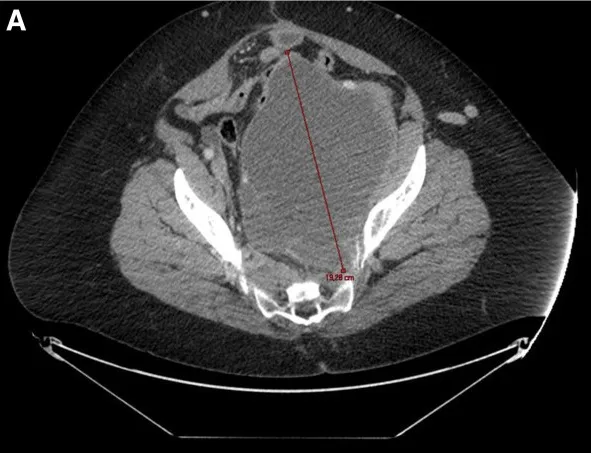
Effect of temozolomide on pelvic metastasis. A: before the beginning of treatment.
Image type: radiology (ct)